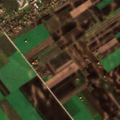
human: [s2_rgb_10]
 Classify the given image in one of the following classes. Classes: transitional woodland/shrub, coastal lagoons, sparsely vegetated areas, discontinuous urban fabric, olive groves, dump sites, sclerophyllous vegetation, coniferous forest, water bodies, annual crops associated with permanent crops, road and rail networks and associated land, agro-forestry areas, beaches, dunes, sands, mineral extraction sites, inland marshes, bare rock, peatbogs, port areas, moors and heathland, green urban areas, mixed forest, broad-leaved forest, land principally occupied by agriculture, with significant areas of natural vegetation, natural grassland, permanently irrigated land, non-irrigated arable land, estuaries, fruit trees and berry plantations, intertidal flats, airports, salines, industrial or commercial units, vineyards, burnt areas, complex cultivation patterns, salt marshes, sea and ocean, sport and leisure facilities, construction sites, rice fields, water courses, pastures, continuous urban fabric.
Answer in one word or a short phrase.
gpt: discontinuous urban fabric, non-irrigated arable land